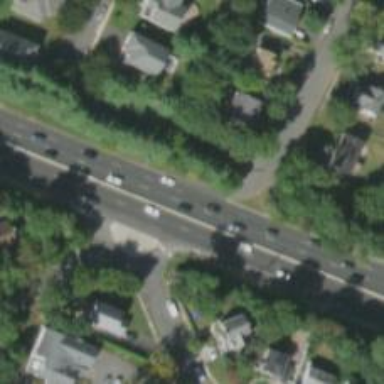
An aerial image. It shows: Trunk link highway with asphalt surface.